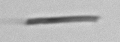
Label: fiber